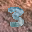
Label: 3